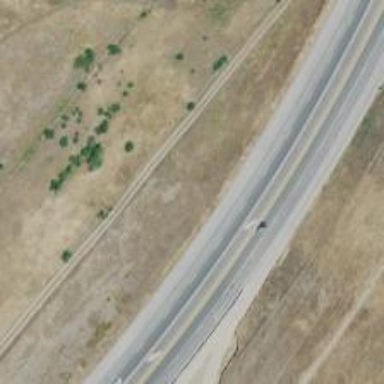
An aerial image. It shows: Trunk link highway.